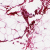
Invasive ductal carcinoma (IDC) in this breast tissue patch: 0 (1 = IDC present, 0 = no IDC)